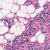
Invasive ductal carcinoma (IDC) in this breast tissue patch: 1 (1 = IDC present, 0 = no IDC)